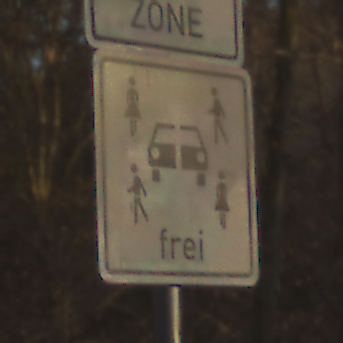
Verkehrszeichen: CarsharingfahrzeugeFrei
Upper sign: BeginnEingeschraenktesHalteverbotZone
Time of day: SunriseSunset
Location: Outdoor (Nature)
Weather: Clear
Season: Autumn
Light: Natural